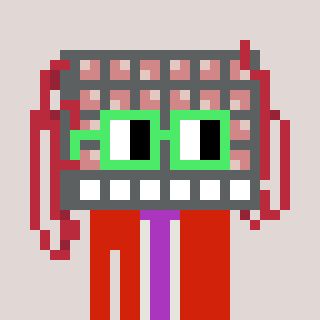
a pixel art character with square light green glasses, a turing-shaped head and a red-colored body on a warm background